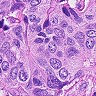
Metastatic tissue present: yes